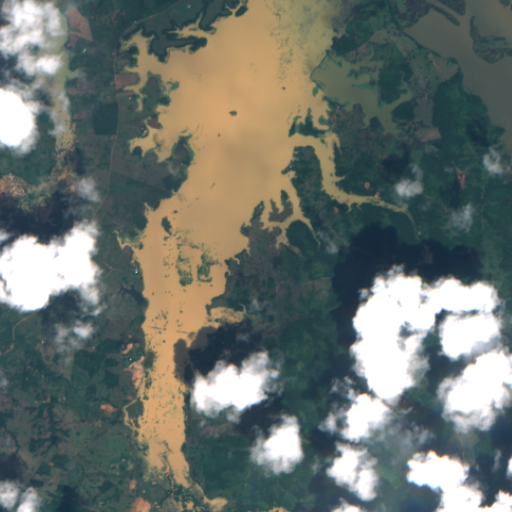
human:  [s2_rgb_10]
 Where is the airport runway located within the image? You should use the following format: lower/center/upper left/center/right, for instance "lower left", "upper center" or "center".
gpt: The airport runway is located in the lower right of the image.
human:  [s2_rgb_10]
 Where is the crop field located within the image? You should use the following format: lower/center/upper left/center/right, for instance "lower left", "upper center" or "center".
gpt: The crop field is located in the upper left of the image.
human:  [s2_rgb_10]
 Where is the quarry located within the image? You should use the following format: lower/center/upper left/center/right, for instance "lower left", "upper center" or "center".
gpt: The quarry is located in the lower center of the image.
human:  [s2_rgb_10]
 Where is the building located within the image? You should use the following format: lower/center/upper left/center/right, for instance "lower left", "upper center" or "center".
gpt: There is no building in the image.